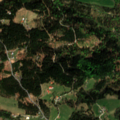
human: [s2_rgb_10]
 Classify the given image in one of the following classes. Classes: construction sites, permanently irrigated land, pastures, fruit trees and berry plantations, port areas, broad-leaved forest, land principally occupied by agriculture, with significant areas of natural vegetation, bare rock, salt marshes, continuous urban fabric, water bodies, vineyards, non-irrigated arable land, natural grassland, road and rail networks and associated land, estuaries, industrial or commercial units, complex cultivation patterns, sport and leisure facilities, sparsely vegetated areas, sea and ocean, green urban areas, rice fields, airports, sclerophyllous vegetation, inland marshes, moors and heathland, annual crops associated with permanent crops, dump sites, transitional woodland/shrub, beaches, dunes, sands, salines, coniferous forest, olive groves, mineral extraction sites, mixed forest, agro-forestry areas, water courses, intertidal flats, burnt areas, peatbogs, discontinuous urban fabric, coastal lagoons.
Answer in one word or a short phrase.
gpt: land principally occupied by agriculture, with significant areas of natural vegetation, coniferous forest, mixed forest